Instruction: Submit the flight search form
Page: home
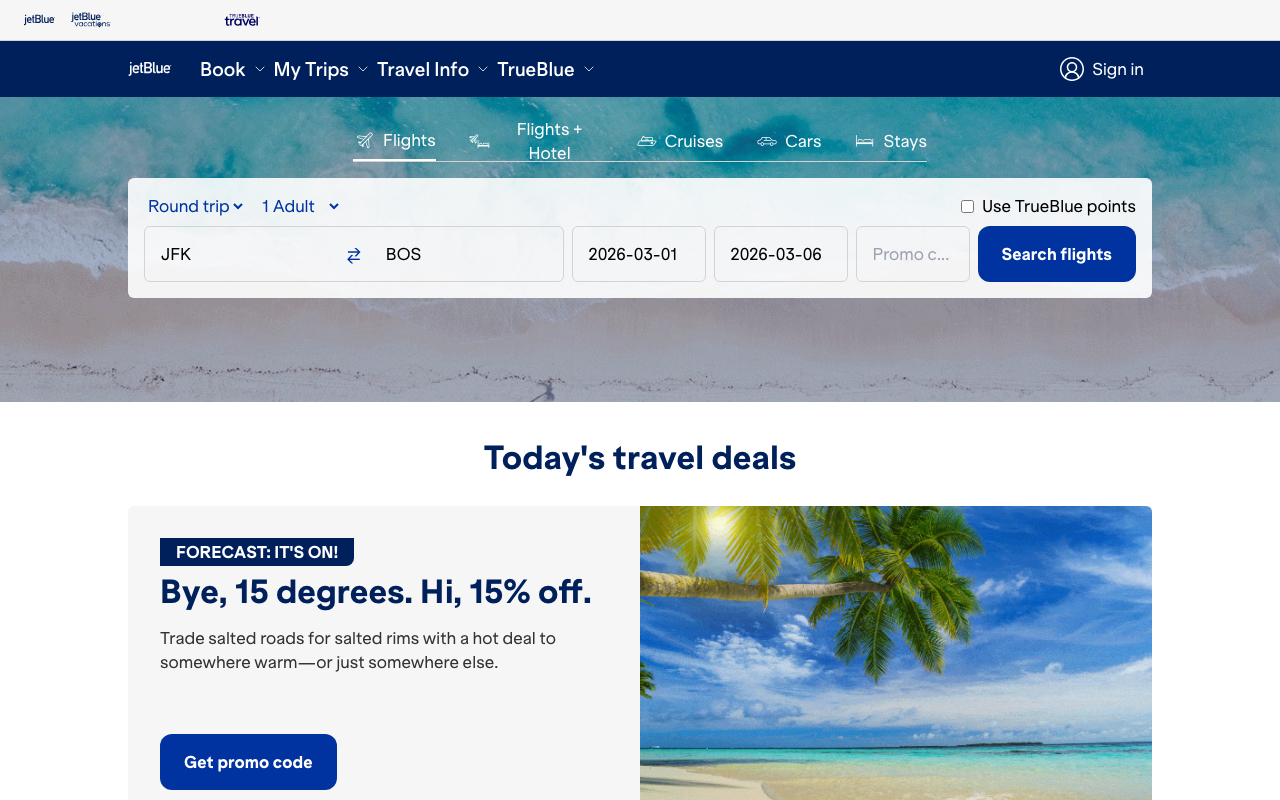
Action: click